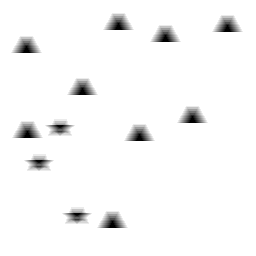
Squares: 0
Triangles: 9
Stars: 3
Total shapes: 12